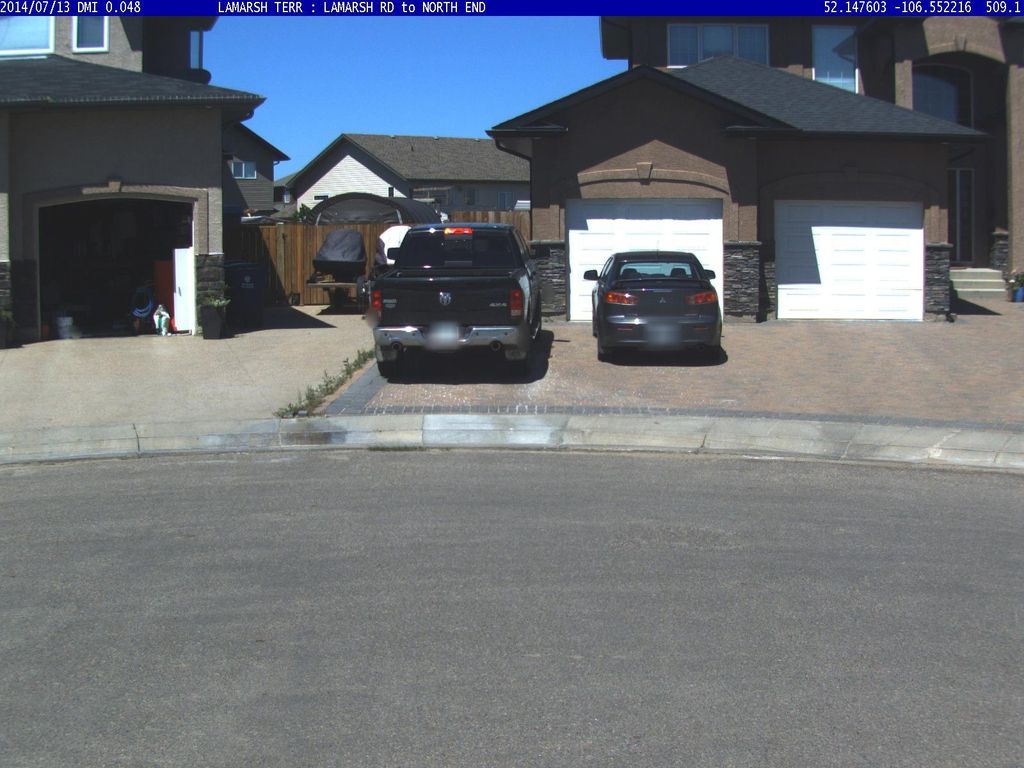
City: saskatoon